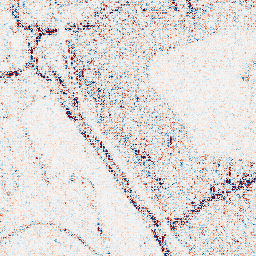
Category: wavelet
Decomposition family: wavelet_biorthogonal
Decomposition parameters: wavelet: bior3.5
level: 1
Upsampling method: lanczos
Upsampling parameters: scale: 2
Upsampling scale: 2